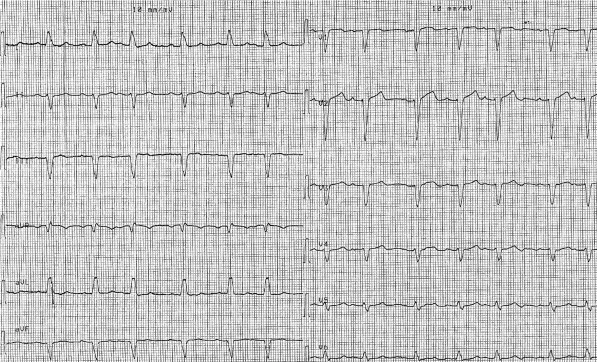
ECG at hospital discharge. QT interval measures 400 msec, the QTc interval 430 msec.
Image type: electrography (ekg)